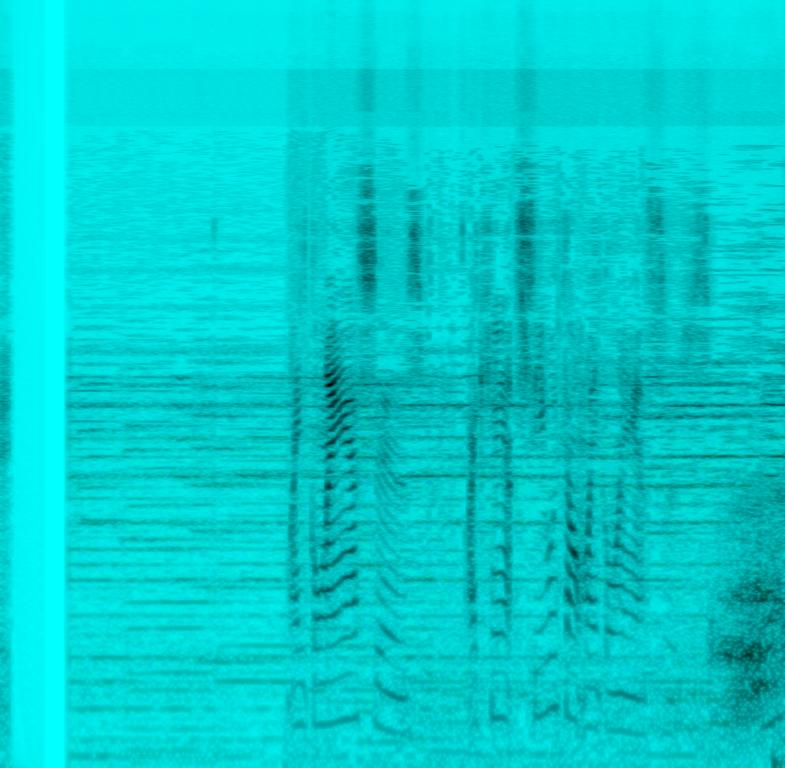
This low quality recording begins with an organ chord and an animal grunting sound at a mid range pitch. This is followed by the sound of a machine gun and the sound of an animal grunting again. There are no other musical instruments in this clip.